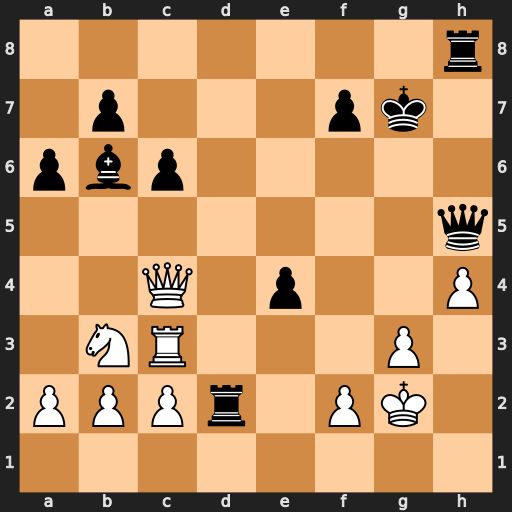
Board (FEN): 7r/1p3pk1/pbp5/7q/2Q1p2P/1NR3P1/PPPr1PK1/8
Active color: w
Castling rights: -
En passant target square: -
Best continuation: Nxd2